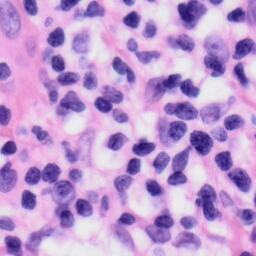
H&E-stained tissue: Skin